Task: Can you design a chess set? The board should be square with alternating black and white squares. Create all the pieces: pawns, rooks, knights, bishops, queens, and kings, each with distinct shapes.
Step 4649:
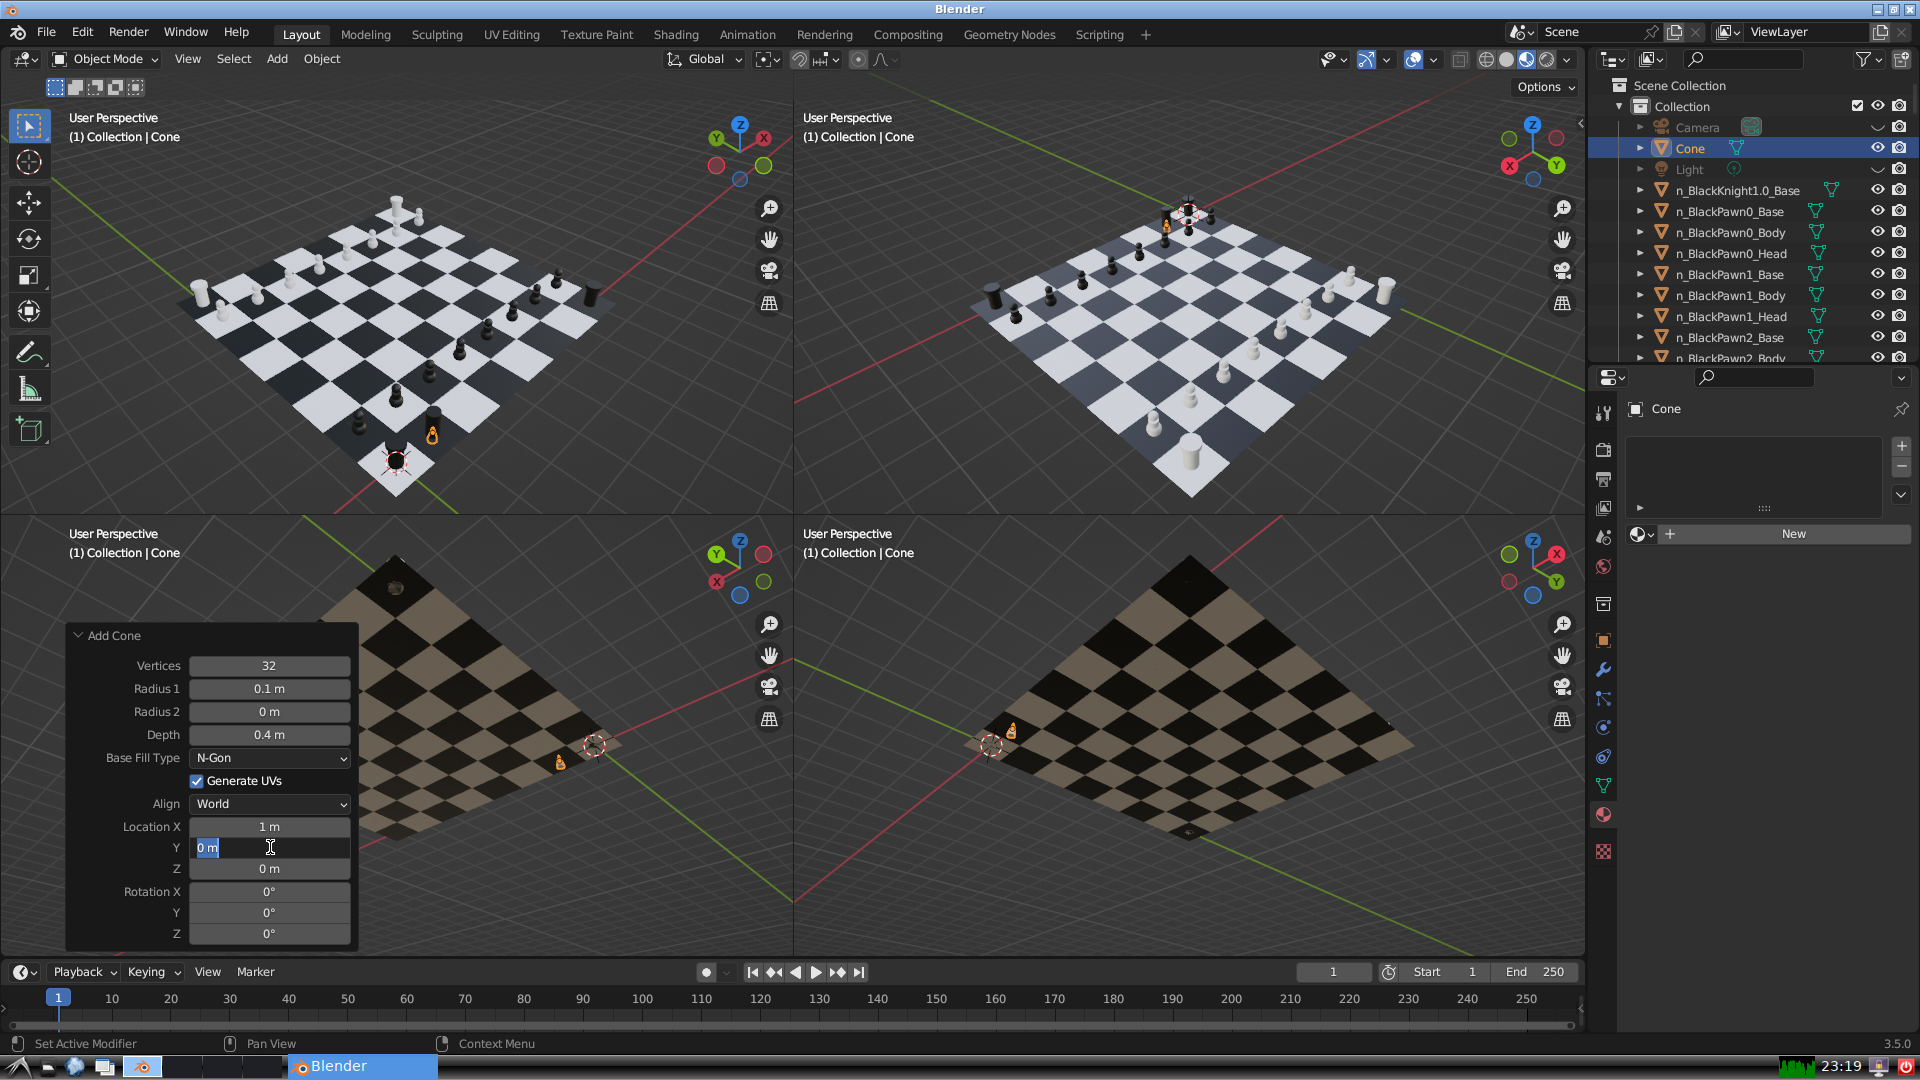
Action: input_text: 0.0